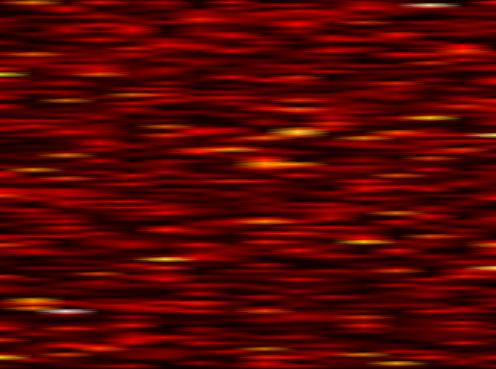
Label: FBMC